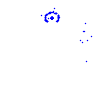
Particle: pion